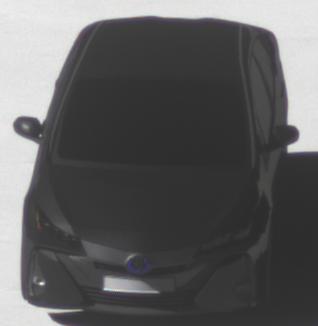
Make: Toyota
Model: Prius 1.8 Plug-In Hybrid
Detailed model: Prius (XW5) Plug-In
Model produced from: 2019/07
Model produced until: 2020/07
Doors: 5
Color: black
Road condition: dry road
Daytime: midday
Contrast: high contrast